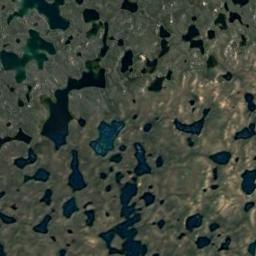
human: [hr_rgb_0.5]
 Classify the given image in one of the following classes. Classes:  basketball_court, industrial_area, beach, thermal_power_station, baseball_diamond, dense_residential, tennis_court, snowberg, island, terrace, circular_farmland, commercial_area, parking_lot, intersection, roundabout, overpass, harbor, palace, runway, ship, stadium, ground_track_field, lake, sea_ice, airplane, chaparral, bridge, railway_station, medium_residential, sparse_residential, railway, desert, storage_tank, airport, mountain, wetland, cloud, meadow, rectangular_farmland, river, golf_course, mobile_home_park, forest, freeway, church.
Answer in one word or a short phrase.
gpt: wetland